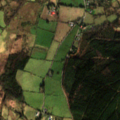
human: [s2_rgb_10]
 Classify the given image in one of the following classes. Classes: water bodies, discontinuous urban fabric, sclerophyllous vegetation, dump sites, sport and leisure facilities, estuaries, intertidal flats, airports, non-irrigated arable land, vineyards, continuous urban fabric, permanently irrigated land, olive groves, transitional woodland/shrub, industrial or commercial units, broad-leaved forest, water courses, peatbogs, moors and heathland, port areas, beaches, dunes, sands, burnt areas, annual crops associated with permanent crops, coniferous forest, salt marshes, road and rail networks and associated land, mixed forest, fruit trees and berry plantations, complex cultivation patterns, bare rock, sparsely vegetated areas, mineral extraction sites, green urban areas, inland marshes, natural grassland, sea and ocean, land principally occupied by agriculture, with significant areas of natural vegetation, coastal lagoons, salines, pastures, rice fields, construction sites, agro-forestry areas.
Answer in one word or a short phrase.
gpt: pastures, land principally occupied by agriculture, with significant areas of natural vegetation, coniferous forest, peatbogs